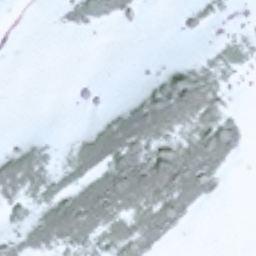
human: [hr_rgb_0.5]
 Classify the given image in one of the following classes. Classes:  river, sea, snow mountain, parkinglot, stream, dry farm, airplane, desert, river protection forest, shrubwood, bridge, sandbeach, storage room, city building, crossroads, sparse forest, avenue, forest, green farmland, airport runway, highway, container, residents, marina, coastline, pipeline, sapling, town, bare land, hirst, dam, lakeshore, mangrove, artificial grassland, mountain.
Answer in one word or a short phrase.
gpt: snow mountain